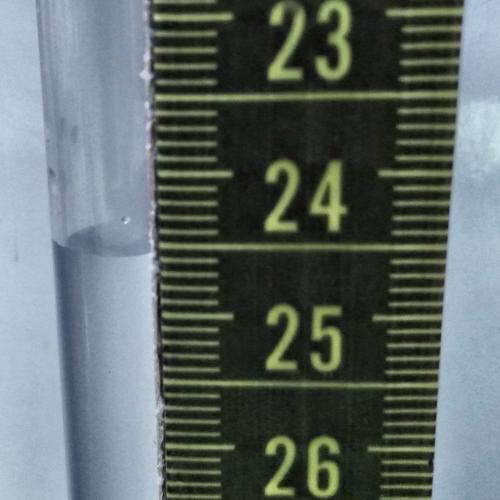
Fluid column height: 24.6 cm